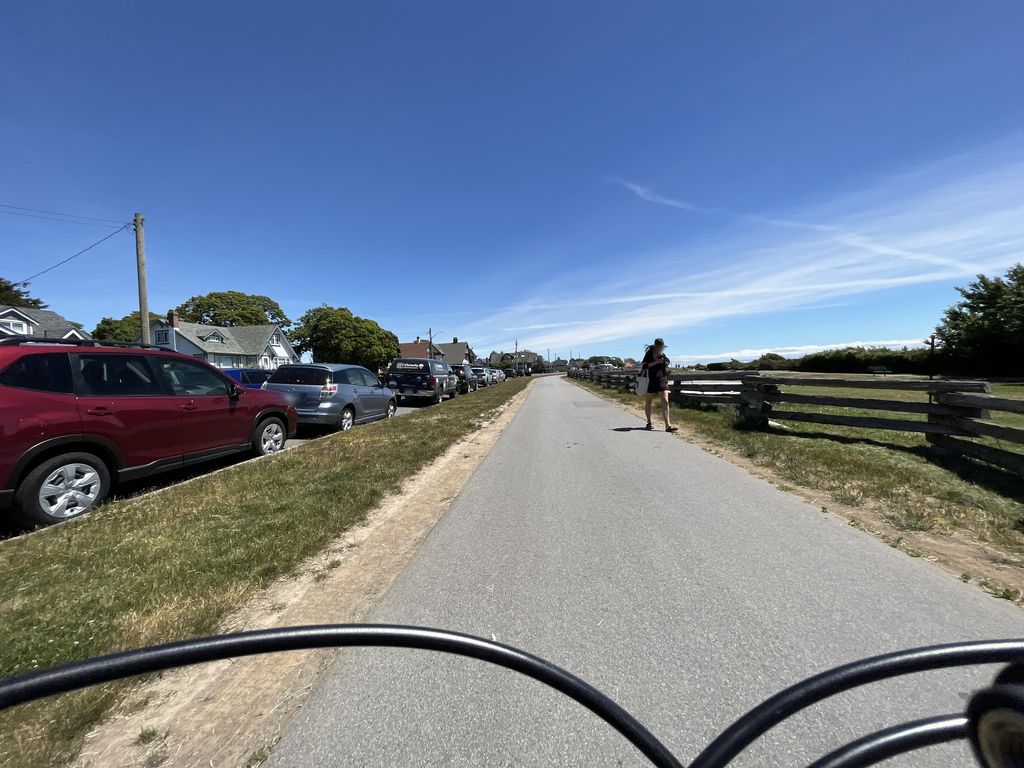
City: victoria